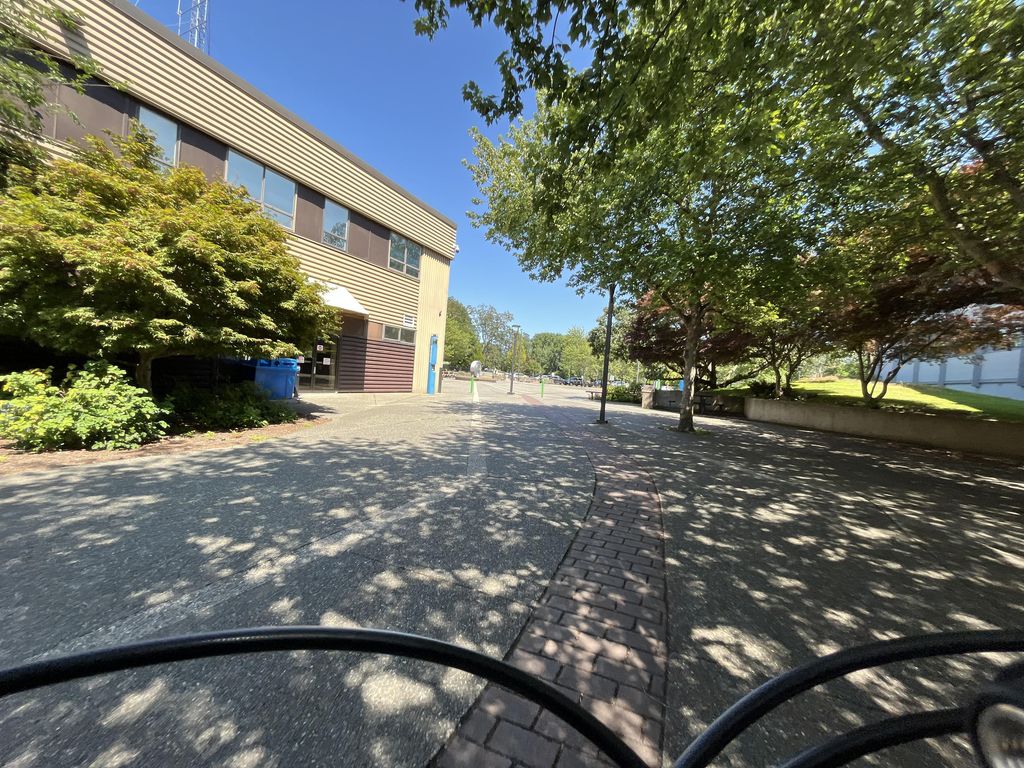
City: victoria